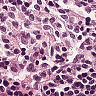
Metastatic tissue present: no